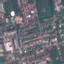
Land use / land cover class: Residential